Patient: sex M, age 46
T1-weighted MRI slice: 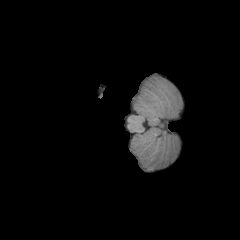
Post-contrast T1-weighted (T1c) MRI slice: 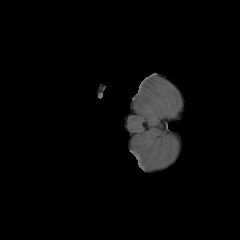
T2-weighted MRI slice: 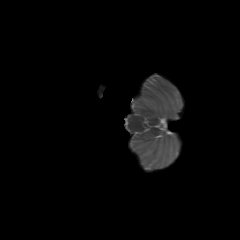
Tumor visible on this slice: no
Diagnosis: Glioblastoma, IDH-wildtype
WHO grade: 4